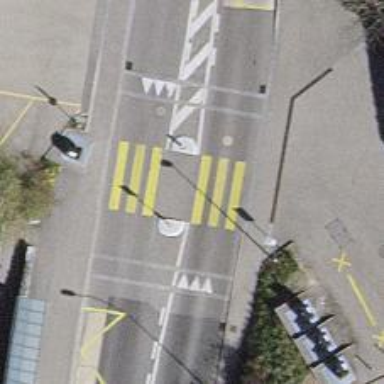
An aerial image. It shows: Uncontrolled road crossing with pedestrian island.